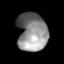
Tissue: lung
Cell type: Epithelial cells
Senescence score: 0.2272
Nuclear area (px): 1121
Mean DAPI intensity: 137.463